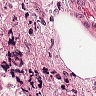
Metastatic tissue present: yes